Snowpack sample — Loveland Pass, Silver Plume, Colorado, USA (2/11/26, 12:00 PM MST)
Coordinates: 39.663, -105.886
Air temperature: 35 °F
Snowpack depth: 82 cm
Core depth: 20 cm
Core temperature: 17.6 °F
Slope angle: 13°, slope face: 12°
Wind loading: high
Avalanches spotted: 1
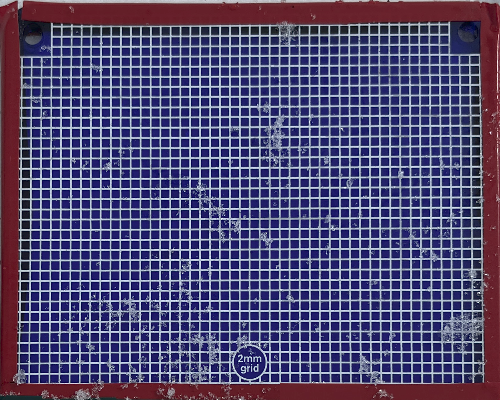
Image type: profile
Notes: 1 small avalanche spotted on the north side of the bowl, lots of wind loading